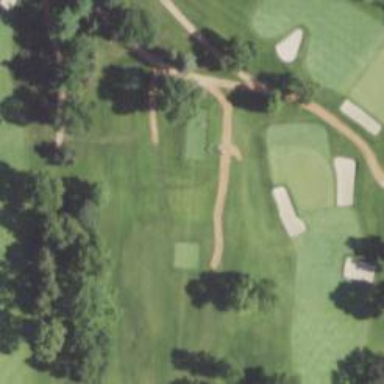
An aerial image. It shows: Pathway for golfing.